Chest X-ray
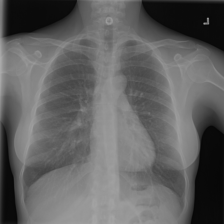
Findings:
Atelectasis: negative
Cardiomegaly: negative
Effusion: negative
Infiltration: negative
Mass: negative
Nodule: negative
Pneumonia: negative
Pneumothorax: negative
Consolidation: negative
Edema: negative
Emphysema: negative
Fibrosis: negative
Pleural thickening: negative
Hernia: negative